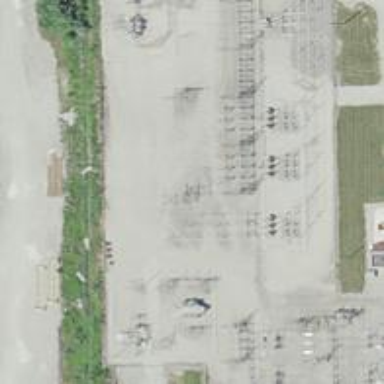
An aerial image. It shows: Switch for power supply.